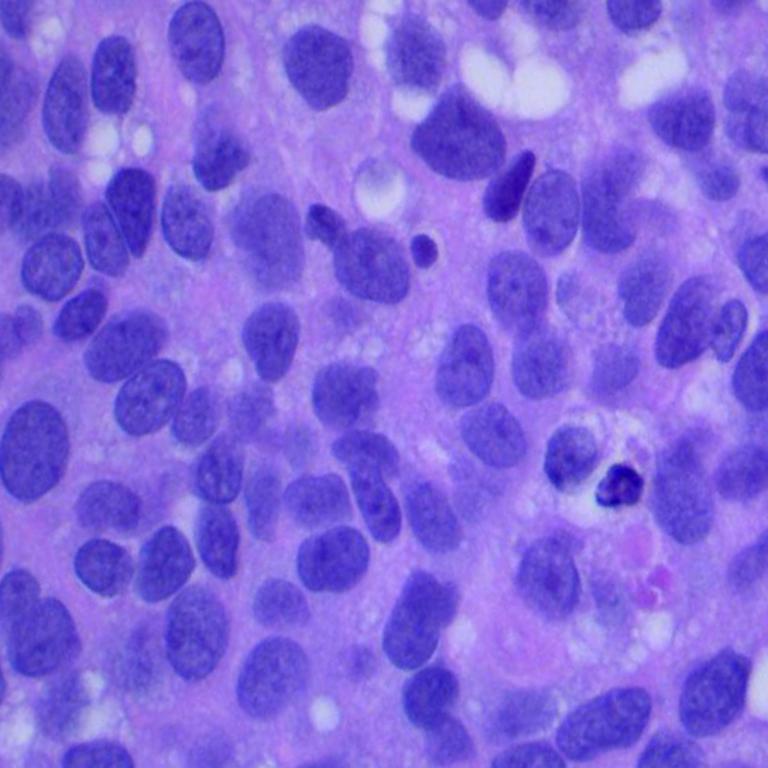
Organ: lung
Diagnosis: squamous carcinomas